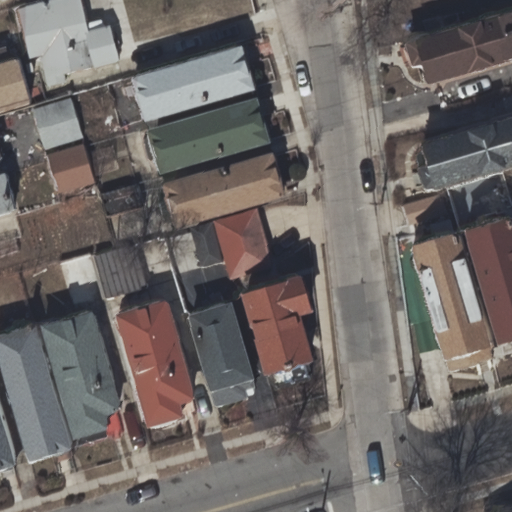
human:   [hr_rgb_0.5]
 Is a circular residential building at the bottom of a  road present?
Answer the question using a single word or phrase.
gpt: no

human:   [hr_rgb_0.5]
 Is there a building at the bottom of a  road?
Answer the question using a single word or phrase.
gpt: yes

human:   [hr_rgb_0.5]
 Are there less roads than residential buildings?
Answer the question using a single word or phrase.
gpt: yes

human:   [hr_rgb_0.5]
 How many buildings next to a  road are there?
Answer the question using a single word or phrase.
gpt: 20

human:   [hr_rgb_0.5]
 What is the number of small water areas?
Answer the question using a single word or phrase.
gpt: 0

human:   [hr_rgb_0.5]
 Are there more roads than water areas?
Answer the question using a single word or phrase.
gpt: yes

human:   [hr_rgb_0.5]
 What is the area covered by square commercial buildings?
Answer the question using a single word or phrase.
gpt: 0m2

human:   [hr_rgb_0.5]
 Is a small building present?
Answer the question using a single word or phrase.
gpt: yes

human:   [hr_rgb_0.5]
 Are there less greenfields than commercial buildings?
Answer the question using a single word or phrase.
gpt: no

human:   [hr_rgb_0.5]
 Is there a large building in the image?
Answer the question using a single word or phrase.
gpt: no

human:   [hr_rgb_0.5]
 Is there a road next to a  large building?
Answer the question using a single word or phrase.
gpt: no

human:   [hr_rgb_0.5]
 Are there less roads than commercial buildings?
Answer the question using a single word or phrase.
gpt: no

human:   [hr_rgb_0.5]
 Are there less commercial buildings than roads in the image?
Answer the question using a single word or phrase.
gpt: yes

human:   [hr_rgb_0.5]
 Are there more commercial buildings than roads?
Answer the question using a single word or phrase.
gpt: no

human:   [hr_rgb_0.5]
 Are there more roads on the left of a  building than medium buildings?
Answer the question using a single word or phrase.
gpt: no

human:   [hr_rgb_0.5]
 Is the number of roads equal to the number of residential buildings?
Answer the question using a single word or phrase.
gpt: no

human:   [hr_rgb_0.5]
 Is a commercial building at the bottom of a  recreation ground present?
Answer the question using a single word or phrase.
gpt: no

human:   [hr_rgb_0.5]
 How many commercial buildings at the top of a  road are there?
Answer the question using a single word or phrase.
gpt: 0

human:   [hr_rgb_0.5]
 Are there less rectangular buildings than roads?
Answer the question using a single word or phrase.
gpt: no

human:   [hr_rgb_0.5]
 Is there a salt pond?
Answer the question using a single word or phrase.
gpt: no

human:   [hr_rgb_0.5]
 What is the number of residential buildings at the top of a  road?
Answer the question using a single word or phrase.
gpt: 20

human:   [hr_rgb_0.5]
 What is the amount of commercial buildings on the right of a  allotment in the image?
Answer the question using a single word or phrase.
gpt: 0

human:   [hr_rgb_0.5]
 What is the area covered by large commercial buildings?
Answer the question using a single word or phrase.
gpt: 0m2

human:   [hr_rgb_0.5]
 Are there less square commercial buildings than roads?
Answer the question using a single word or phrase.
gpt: yes

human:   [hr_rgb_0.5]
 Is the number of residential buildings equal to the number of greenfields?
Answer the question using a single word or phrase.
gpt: no

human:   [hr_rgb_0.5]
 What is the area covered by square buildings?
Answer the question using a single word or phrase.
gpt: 0m2

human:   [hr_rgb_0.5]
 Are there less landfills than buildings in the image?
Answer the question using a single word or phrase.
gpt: yes

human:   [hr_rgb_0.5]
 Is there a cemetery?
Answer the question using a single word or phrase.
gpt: no

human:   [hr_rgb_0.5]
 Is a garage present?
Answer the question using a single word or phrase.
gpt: no

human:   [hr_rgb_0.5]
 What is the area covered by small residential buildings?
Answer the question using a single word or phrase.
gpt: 490m2

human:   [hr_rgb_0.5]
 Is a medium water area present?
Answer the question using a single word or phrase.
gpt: no

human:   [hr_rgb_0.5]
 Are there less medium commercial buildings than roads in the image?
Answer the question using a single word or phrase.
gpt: yes

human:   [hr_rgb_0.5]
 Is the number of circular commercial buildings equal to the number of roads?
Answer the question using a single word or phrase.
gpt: no

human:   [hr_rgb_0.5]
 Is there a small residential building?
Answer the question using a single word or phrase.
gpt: yes

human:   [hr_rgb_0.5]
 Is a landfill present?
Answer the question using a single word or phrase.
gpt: no

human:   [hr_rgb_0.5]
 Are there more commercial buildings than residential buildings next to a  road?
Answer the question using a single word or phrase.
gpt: no